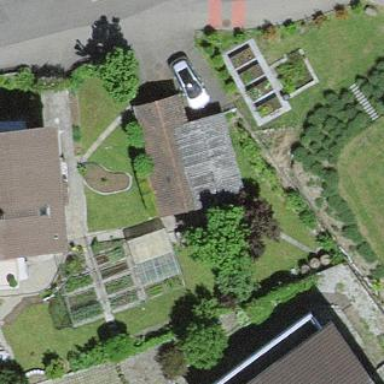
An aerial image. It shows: Garage.